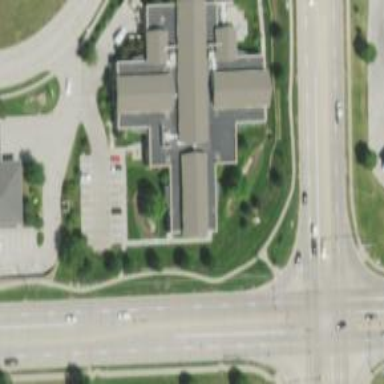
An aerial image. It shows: Clinic building.